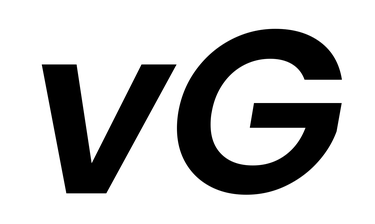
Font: Poppins-SemiBoldItalic